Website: slack
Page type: billing-address
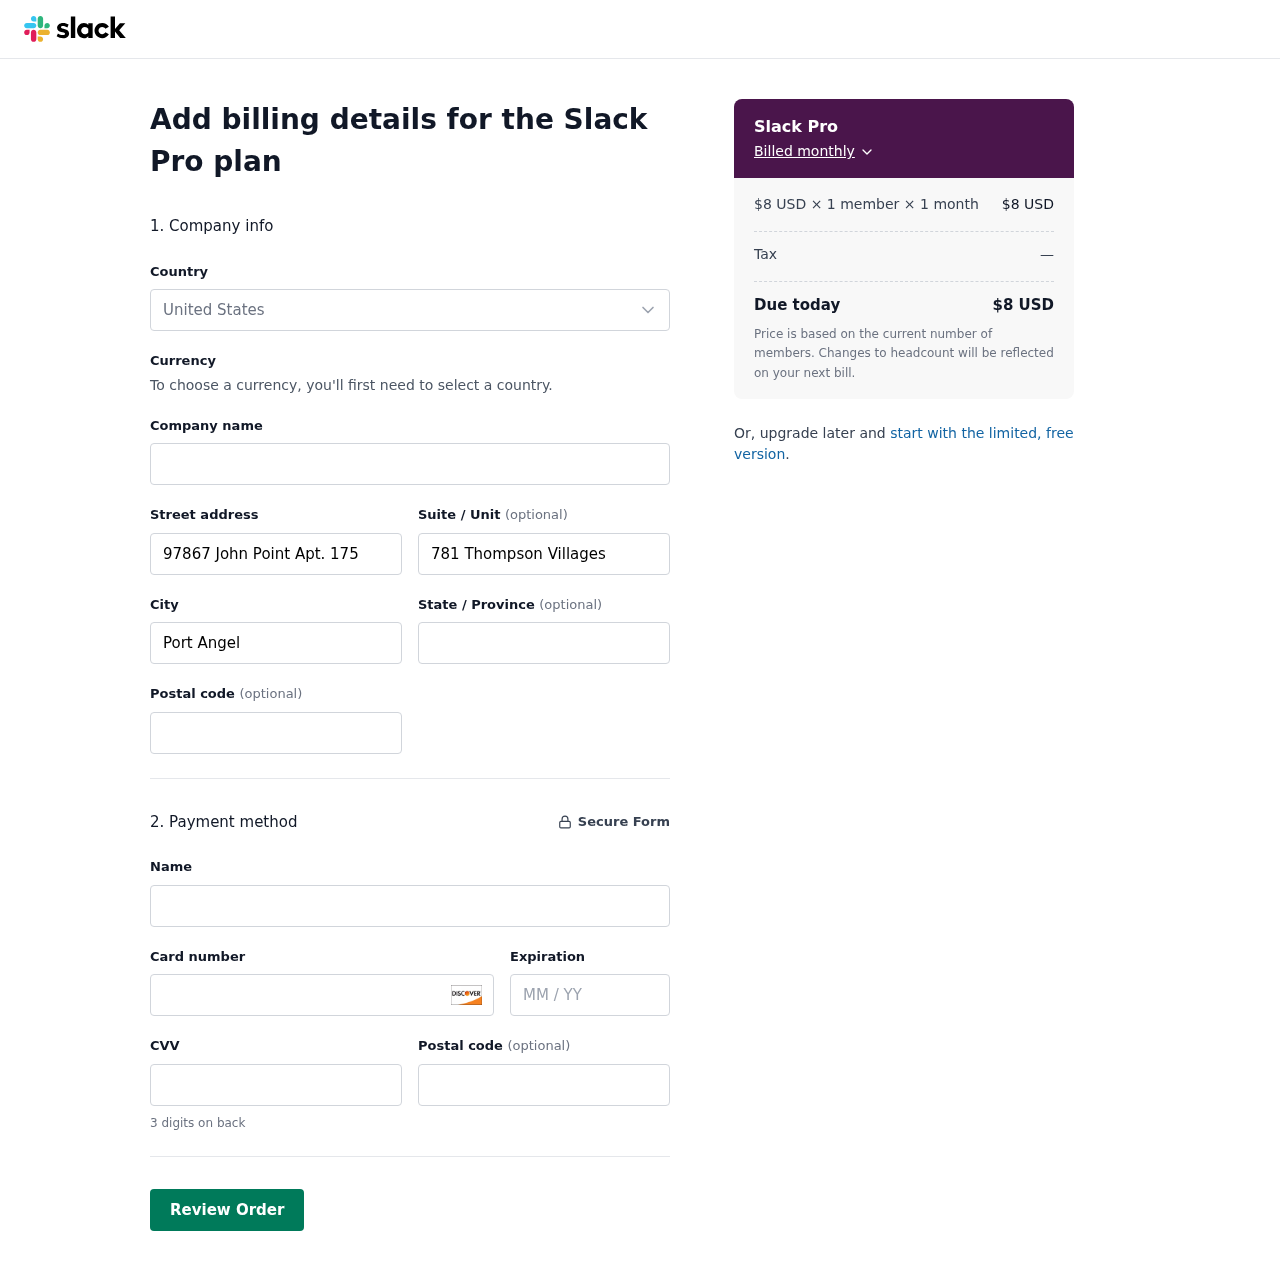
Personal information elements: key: PII_CARD_CVV
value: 016
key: PII_CARD_EXPIRY
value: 08/26
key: PII_CARD_NUMBER
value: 6011 6668 9129 1041
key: PII_CITY
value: Port Angelaport
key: PII_COUNTRY
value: United States
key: PII_FULLNAME
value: Chelsea Griffin
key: PII_POSTCODE
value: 88331
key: PII_POSTCODE2
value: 20414
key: PII_STATE
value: Nevada
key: PII_STREET
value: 97867 John Point Apt. 175
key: PII_STREET2
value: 781 Thompson Villages
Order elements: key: ORDER_PLAN_PRICE
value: $8 USD
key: ORDER_NUM_MEMBERS
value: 1 member
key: ORDER_NUM_MONTHS
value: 1 month
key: ORDER_SUBTOTAL
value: $8 USD
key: ORDER_TAX
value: —
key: ORDER_TOTAL
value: $8 USD